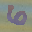
Label: 6